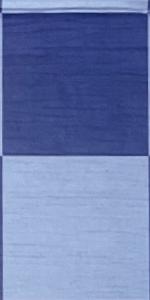
Label: Empty